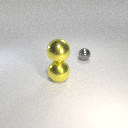
large yellow metal sphere above large yellow metal sphere